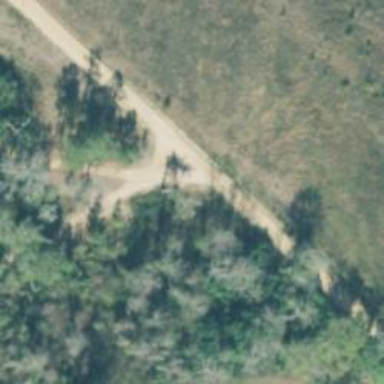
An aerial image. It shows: Unclassified road.